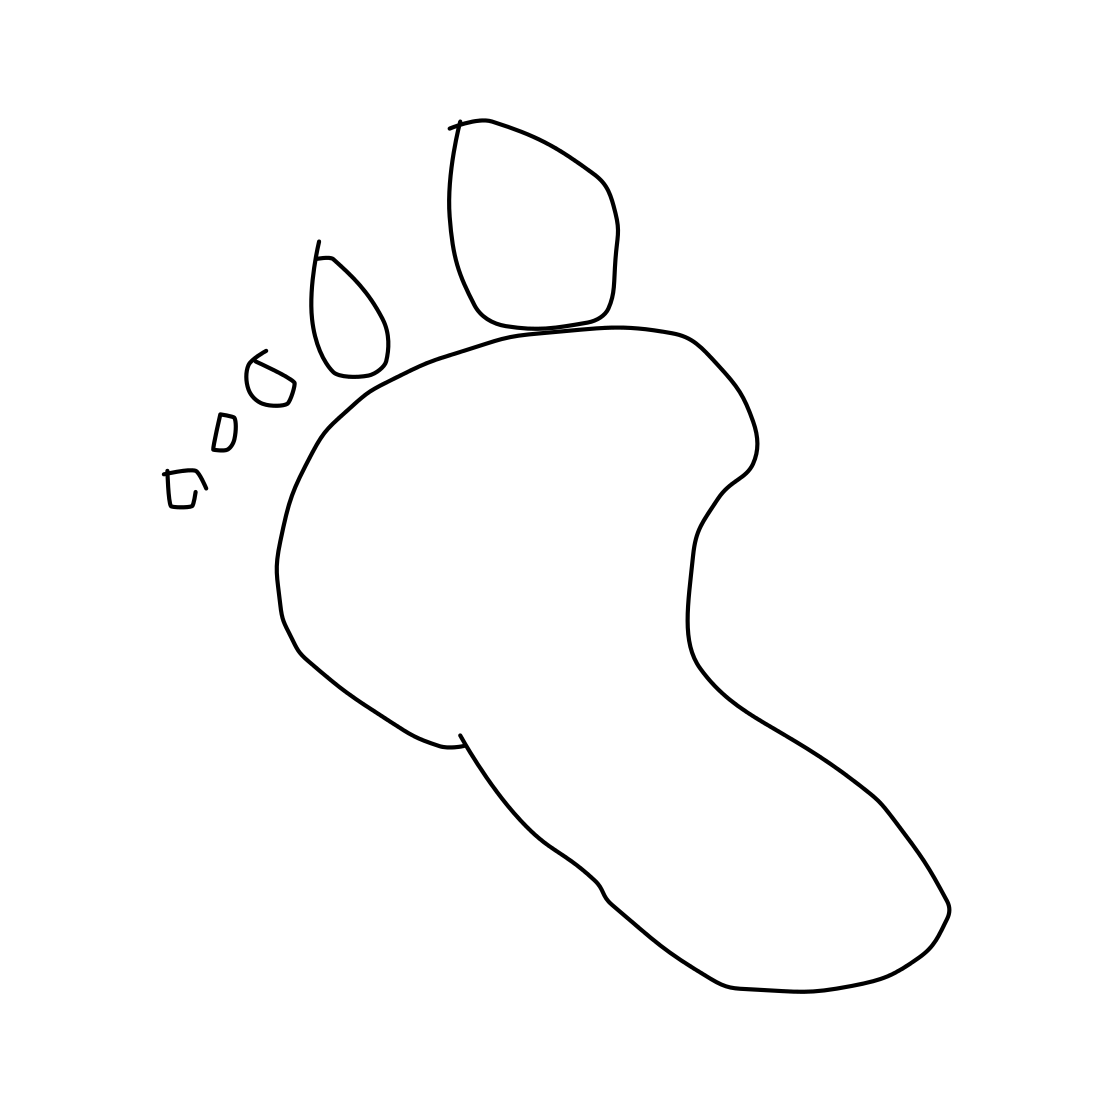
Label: foot